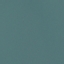
Label: SeaLake